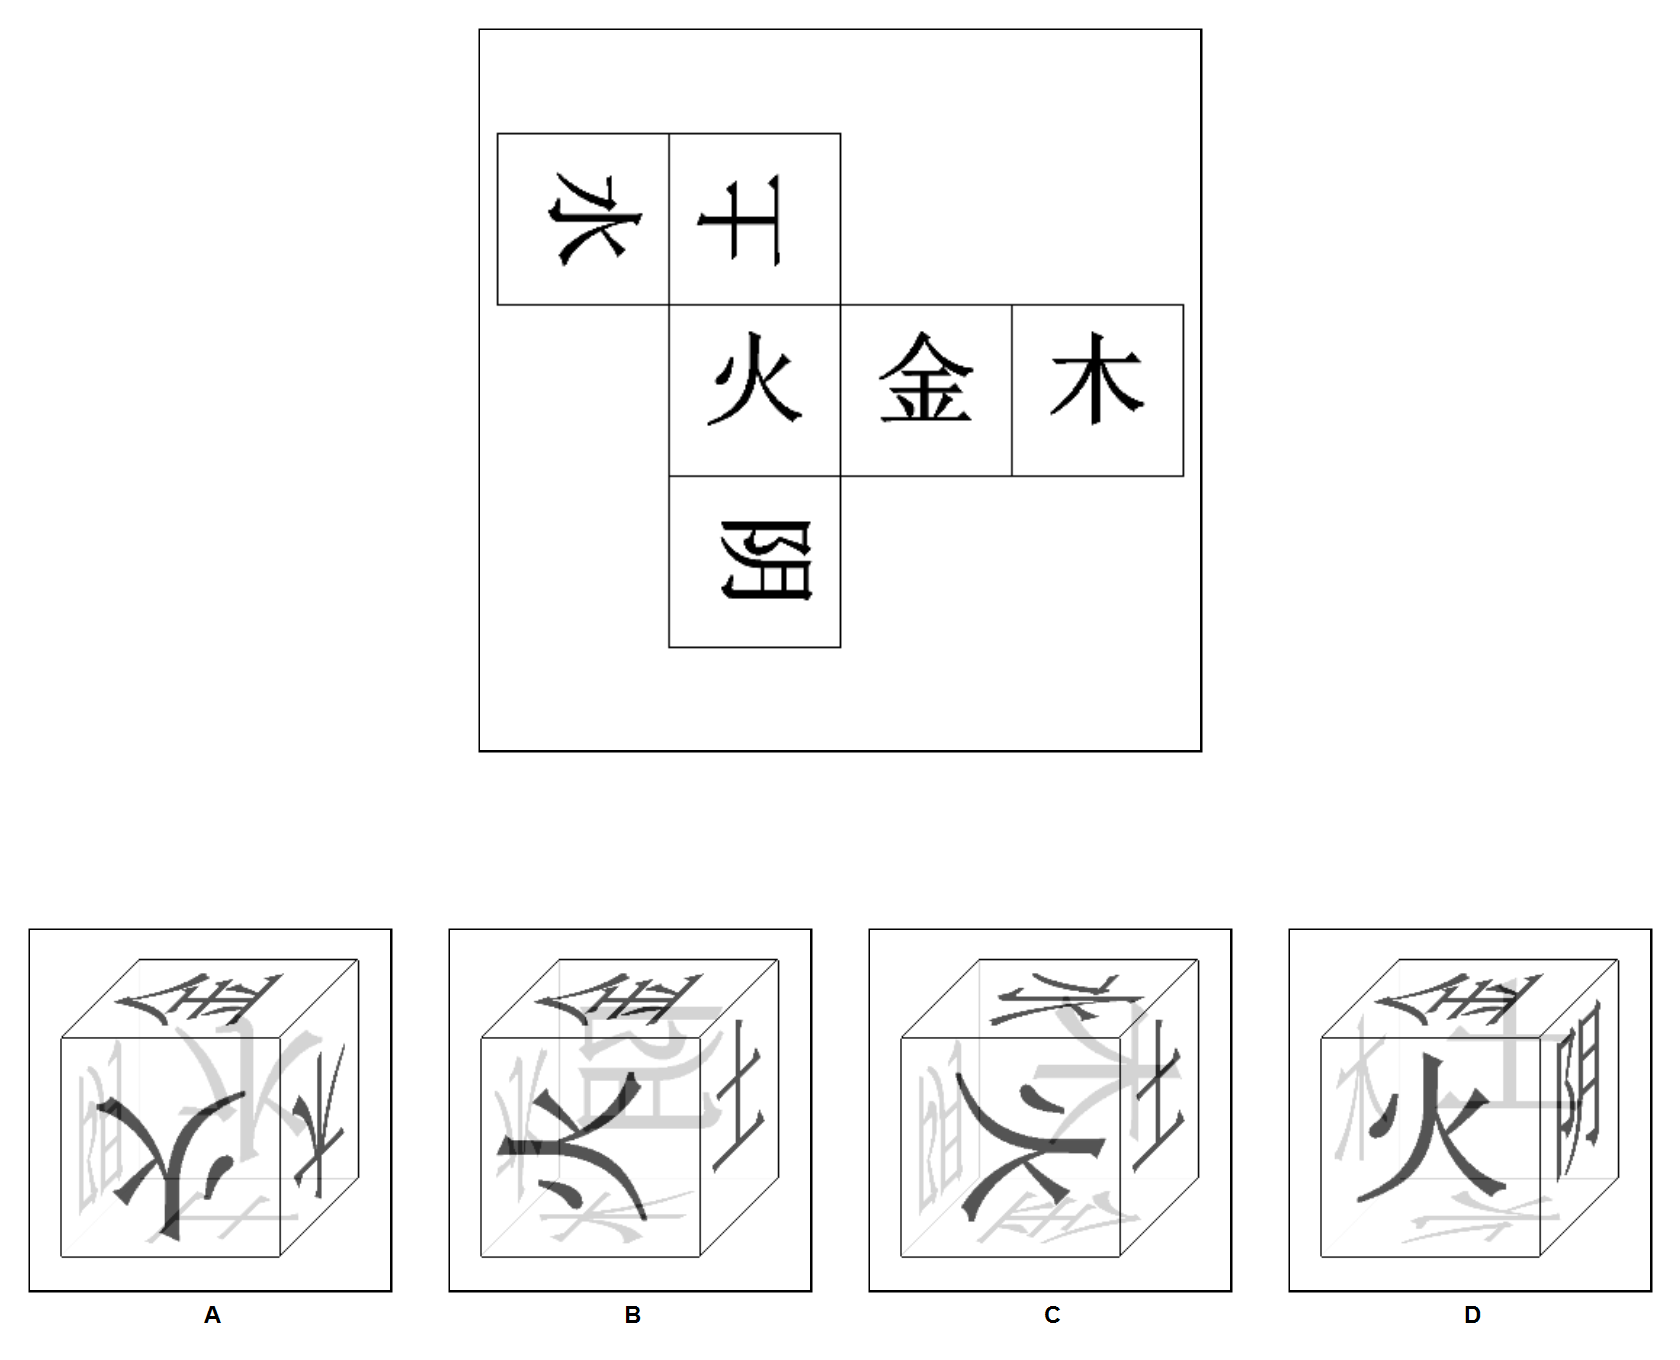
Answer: C